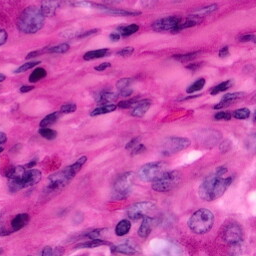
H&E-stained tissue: Pancreatic